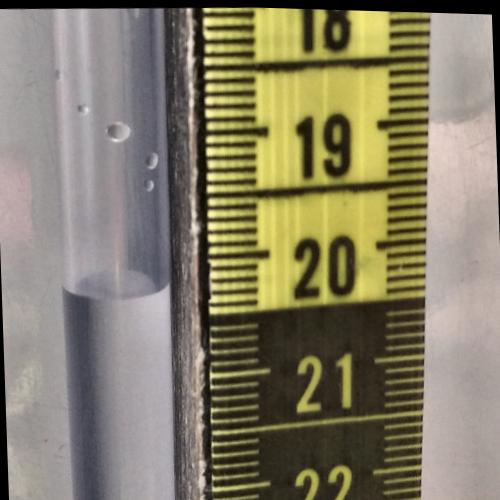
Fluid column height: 20.2 cm